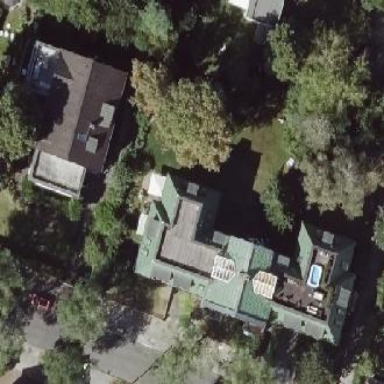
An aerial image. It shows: Apartments building with mansard roof.